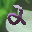
Label: 2